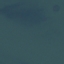
Land use / land cover: SeaLake